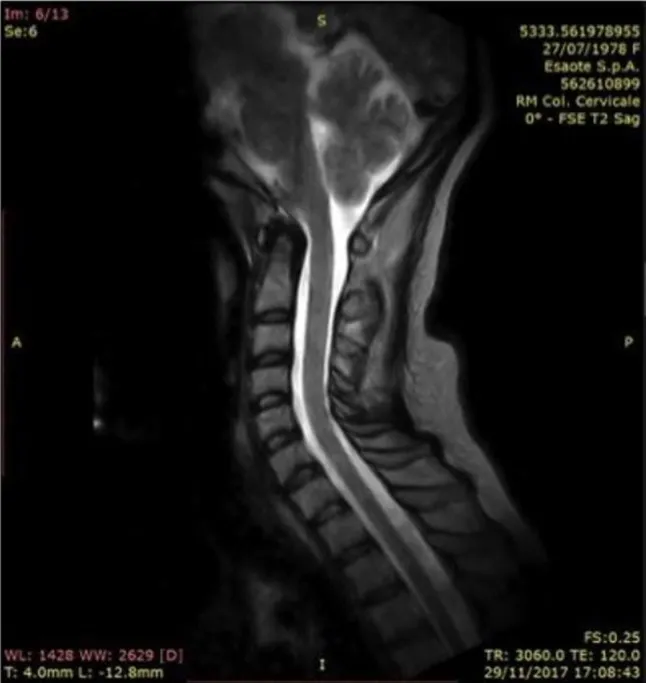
Vertebral column in hyperlordotic attitude, with fulcrum in C3-C4, where there are concomitant arthrosis of the posterior apophyseal; forward displacement of the spinal cord in the C1-C2 tract, which, in a neutral attitude of the neck in orthostatism, laps the posterior profile of the district ligamentous-meningeal component (2017).
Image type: radiology (mri)